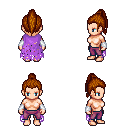
a pixel art fantasy rpg character, female body template, human, light skin, maroon tattered cape, magenta pants, brunette long topknot hairstyle, white cloth bracers, four views (front, back, left, right), 2x2 character sprite sheet, small pixel art, hard edges, no anti-aliasing